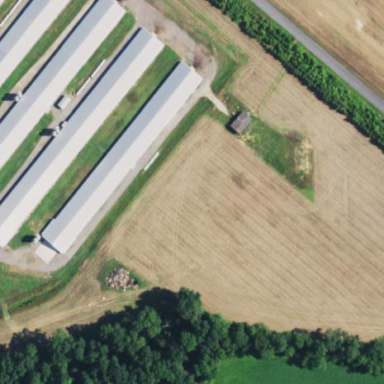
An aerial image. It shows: Farm auxiliary building.